Question: I have an ERD and I need to connect the foreign key to the primary key on the same table. I have tried the below SQL code:
'''
CREATE TABLE Category(
CategoryID UNIQUEIDENTIFIER
CONSTRAINT cat_cid_pk PRIMARY KEY DEFAULT NEWID(),
CategoryName VARCHAR(100)
CONSTRAINT cat_can_nn NOT NULL,
ParentCategoryID UNIQUEIDENTIFIER
CONSTRAINT cat_pcid_fk REFERENCES SWD6_1B.<URL>;
)
'''
And below I have the ERD

Does anyone know how to do this?
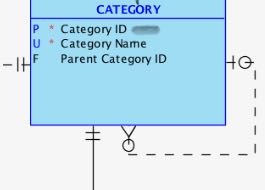
Answer: I think you are trying to do something like:
'''
CREATE TABLE Category(
CategoryID UNIQUEIDENTIFIER CONSTRAINT cat_cid_pk PRIMARY KEY DEFAULT NEWID(),
CategoryName VARCHAR(100) CONSTRAINT cat_can_nn NOT NULL,
ParentCategoryID UNIQUEIDENTIFIER
CONSTRAINT cat_pcid_fk foreign key (ParentCategoryID) REFERENCES <URL>
);
'''